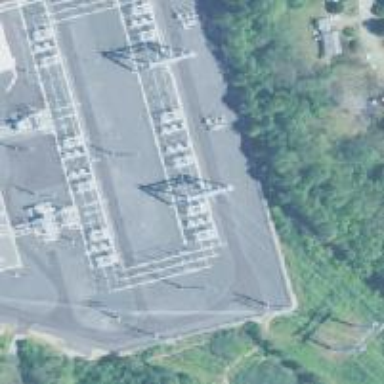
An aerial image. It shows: Switch for power supply.